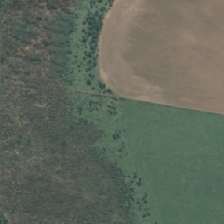
Land cover: herbaceous_freshwater_vege